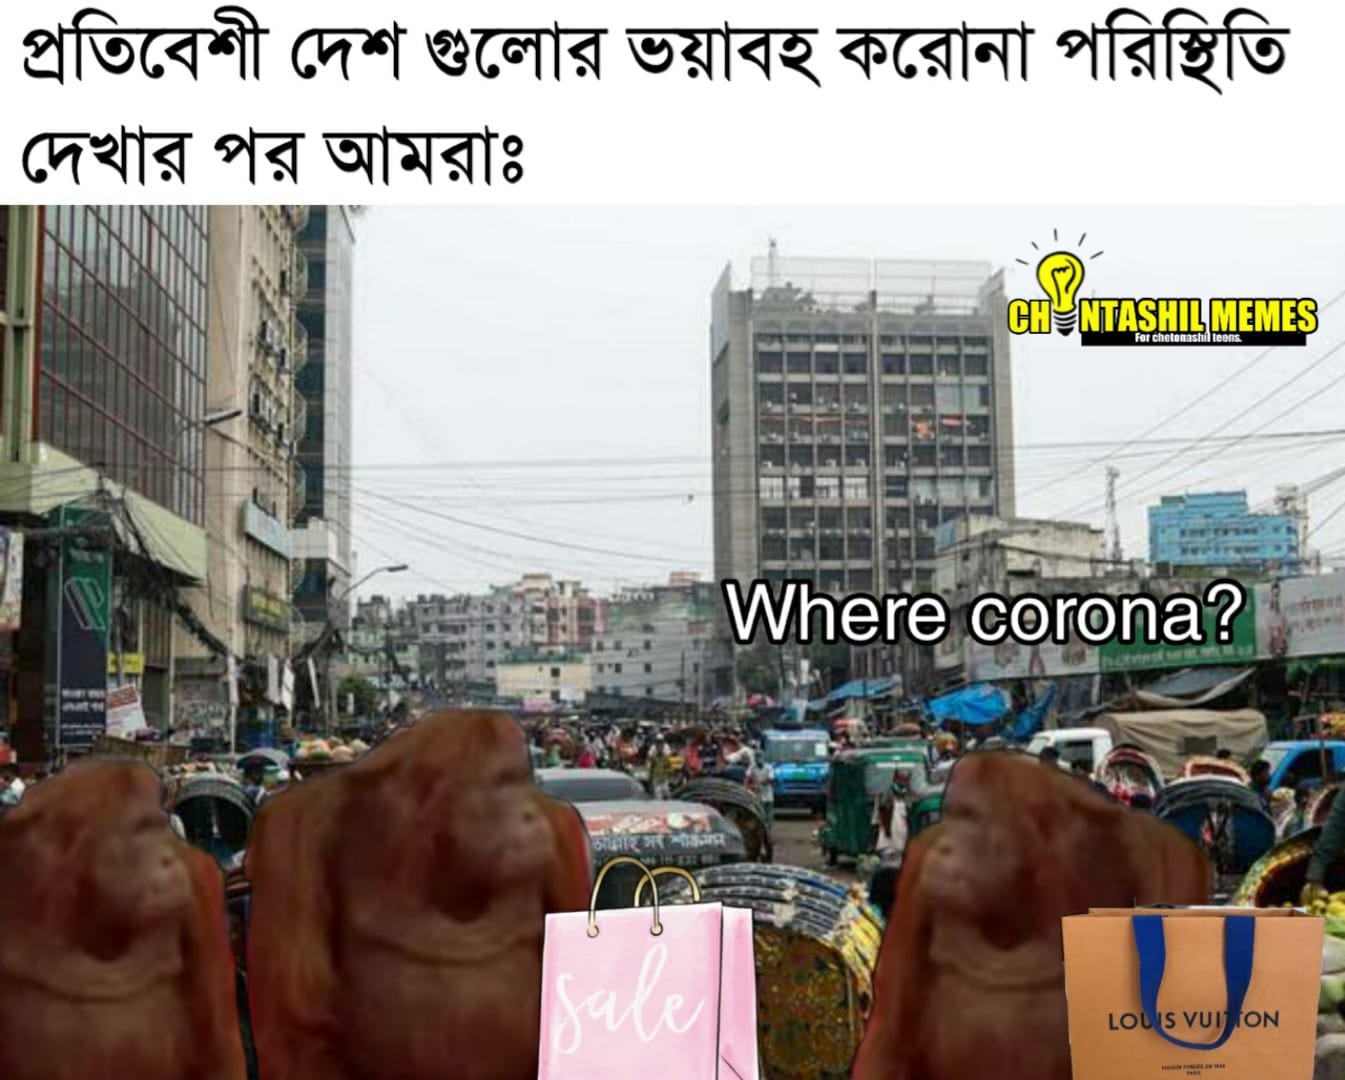
Caption: প্রতিবেশী দেশ গুলোর ভয়াবহ করোনা পরিস্থিতি দেখার পর আমরাঃ   Where corona ?
Label: non-hate